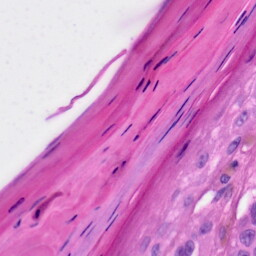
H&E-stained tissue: Skin